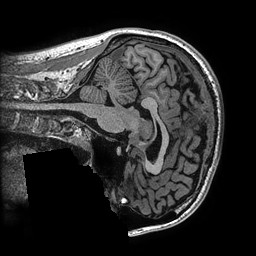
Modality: T1w
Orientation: sagittal
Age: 26
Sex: male
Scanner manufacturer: ge
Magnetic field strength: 3 T
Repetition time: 0.006952 s
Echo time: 0.00292 s